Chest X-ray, PA view. Patient: 44 years old, sex F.
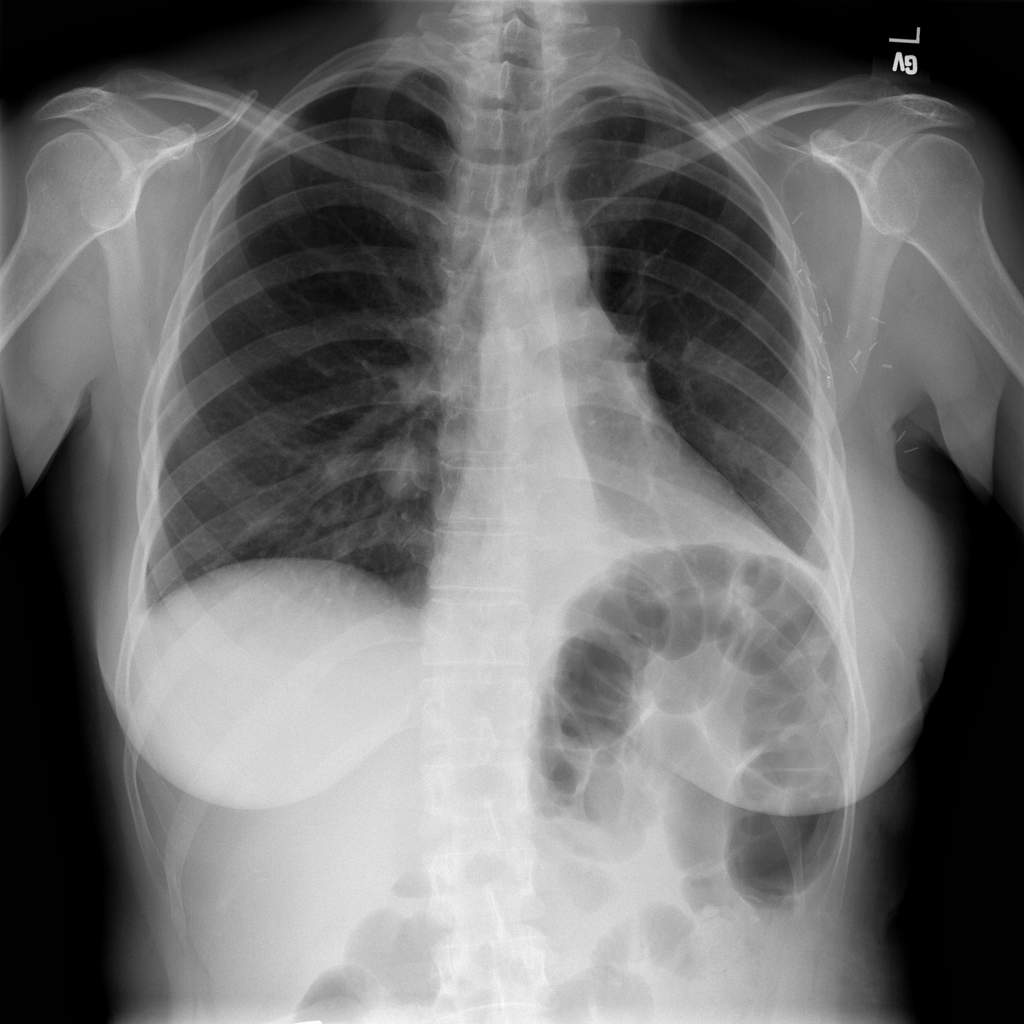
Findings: Effusion